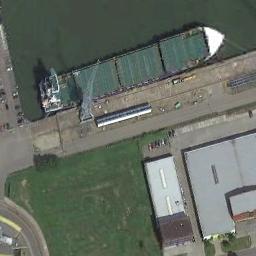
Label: ship